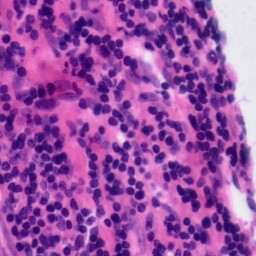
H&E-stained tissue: Tonsil